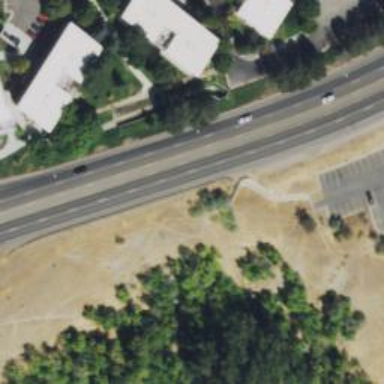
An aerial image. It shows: Path.